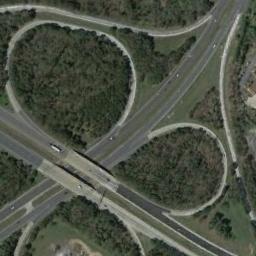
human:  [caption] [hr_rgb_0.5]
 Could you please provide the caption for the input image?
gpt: The overpass is next to the grass and some trees .

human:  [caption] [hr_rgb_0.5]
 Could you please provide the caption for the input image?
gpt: The clover-leaf overpasses over the roads in the forest .

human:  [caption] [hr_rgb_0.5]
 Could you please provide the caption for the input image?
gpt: Many trees are beside the overpass .

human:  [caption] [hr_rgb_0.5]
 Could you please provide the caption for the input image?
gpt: There are two overpasses and three lakes in this area .

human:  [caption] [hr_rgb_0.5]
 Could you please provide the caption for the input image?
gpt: There are many green trees around the overpass .